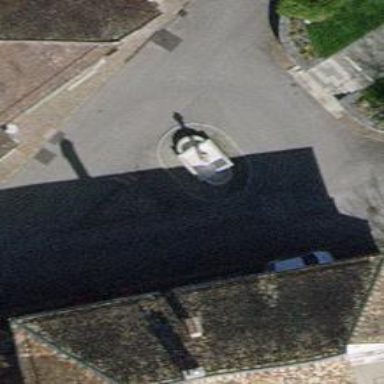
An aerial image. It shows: Beautiful fountain.